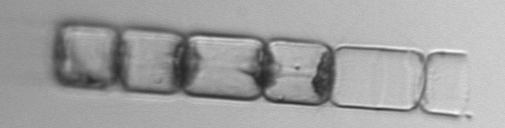
Label: Lauderia_annulata